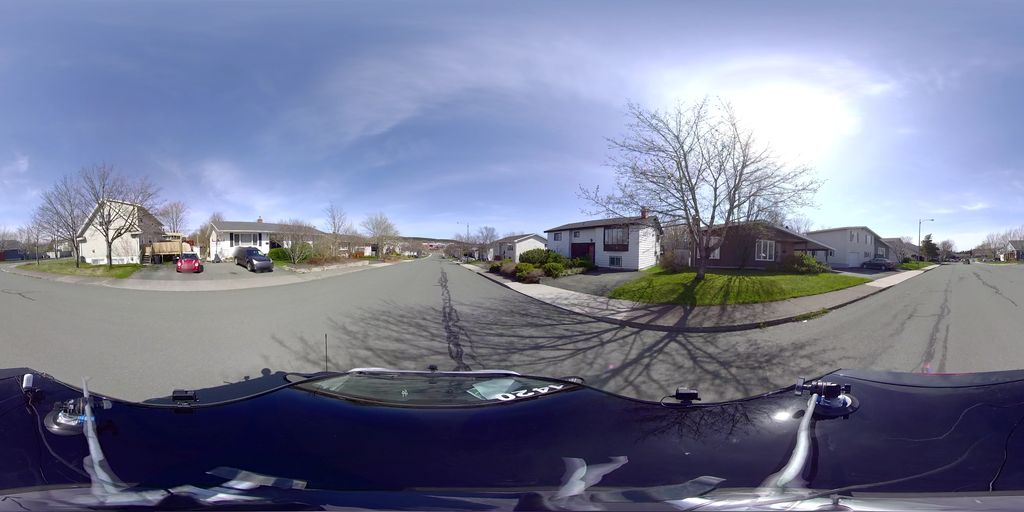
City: st_johns